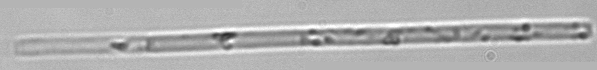
Label: Leptocylindrus